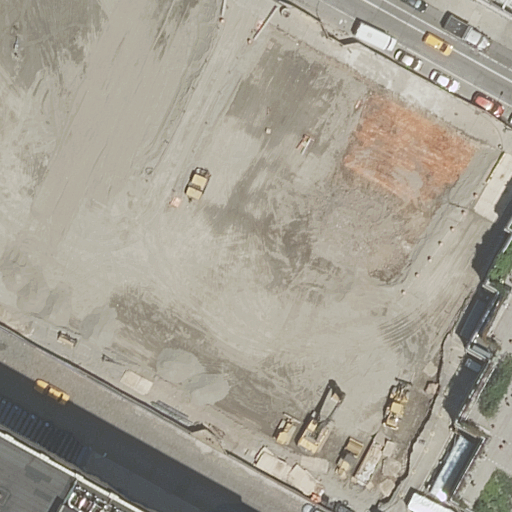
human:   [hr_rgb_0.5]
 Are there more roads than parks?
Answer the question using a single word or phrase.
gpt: yes

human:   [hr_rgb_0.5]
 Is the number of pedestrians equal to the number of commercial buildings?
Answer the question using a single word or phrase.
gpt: no

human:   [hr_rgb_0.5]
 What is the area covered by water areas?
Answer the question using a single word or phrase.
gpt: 0m2

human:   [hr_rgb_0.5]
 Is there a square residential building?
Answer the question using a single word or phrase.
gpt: no

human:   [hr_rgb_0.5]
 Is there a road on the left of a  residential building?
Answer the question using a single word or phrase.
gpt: yes

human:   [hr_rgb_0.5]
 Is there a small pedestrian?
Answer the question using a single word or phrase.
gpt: yes

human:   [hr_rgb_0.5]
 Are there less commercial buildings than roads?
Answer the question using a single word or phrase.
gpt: yes

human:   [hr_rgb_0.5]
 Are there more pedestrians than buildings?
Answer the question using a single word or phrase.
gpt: no

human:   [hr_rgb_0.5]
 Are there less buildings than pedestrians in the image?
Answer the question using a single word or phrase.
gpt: no

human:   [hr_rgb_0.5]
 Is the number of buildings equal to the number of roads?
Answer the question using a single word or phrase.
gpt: no

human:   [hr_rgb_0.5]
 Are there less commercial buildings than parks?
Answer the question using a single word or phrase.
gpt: yes

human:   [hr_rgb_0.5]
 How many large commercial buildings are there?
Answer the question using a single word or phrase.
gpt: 0

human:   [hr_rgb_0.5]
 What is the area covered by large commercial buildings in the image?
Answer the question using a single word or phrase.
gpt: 0m2

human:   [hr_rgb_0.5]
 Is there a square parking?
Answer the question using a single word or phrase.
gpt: no

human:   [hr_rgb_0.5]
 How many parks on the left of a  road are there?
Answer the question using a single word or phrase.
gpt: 0

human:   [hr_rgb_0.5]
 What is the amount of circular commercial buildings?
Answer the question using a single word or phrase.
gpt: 0

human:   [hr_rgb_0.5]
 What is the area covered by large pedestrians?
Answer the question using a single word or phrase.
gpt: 0m2

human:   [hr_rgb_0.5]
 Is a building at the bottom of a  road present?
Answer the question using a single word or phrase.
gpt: yes

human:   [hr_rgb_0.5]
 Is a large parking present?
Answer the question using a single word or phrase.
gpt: no

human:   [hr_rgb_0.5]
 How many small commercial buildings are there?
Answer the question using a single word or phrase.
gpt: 0

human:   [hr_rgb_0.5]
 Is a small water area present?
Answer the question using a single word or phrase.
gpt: no

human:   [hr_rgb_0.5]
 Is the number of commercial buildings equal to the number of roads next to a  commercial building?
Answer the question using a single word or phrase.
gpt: yes

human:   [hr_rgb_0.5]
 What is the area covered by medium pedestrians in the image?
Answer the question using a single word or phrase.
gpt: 0m2

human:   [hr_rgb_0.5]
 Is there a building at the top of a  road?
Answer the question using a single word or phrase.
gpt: yes

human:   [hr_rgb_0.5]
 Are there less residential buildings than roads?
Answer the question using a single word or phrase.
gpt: no

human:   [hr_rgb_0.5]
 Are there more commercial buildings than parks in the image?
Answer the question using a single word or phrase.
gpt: no

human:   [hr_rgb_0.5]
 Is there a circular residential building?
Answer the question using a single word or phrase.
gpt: no

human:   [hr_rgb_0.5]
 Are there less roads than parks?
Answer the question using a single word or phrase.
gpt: no

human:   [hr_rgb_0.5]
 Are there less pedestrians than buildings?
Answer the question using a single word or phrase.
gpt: yes

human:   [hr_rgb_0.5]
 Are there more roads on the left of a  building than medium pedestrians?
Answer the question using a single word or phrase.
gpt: yes

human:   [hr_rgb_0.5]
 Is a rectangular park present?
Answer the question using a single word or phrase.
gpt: no

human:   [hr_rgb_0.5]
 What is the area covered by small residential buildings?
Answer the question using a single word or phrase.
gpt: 0m2

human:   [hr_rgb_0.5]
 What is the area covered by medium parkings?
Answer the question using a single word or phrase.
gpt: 260m2

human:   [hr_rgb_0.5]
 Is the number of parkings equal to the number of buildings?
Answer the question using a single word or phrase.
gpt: no

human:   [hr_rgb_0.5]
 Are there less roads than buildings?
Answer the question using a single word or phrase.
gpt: yes

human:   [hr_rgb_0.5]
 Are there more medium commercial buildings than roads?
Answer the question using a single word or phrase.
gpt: no